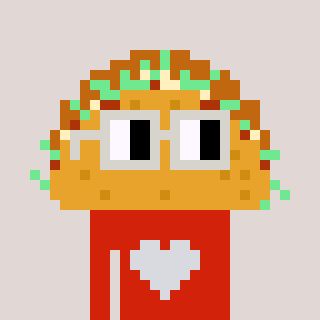
a pixel art character with square light gray glasses, a taco-shaped head and a red-colored body on a warm background